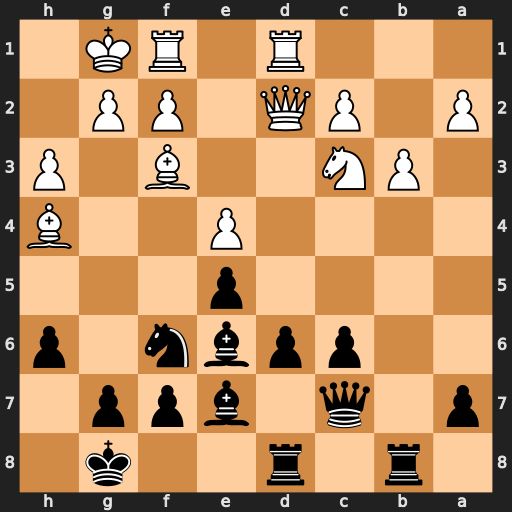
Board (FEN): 1r1r2k1/p1q1bpp1/2ppbn1p/4p3/4P2B/1PN2B1P/P1PQ1PP1/3R1RK1
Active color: b
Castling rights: -
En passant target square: -
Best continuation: Nxe4 Nxe4 Bxh4